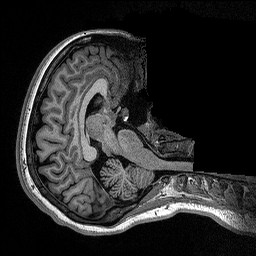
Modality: T1w
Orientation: axial
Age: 24
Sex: female